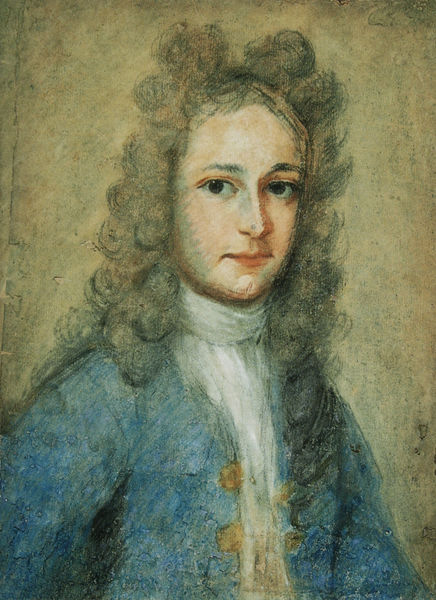
Titel: Colonel Samuel Prioleau
Künstler: Henrietta Deering Johnston
Standort: Winston-Salem (North Carolina)
Institution: Museum of Early Southern Decorative Arts
Schlagwörter: blau, dunkel, gemälde, körper, mann, schatten, weiß, gelb, ocker, sitzen, braun, brust, frankreich, grau, haar, hell, kleider, kreide, licht, mund, nase, pastell, raum, schwarz, skizze, stirn, stuhl, stühle, zeichnung, zimmer, blick, rot, schal, tuch, beige, hemd, jacke, jung, wand, arm, arme, augen, barock, falten, gesicht, kleidung, kragen, lang, mensch, spitze, bildnis, blicken, hals, innenraum, portrait, porträt, schauen, öl, bach, pastos, auge, gold, haare, halbfigur, mantel, stoff, stoffe, spitzen, musiker, augenbrauen, frontal, kinn, knopf, lippen, locke, locken, renaissance, rokoko, rouge, schminke, schulter, schultern, seide, kreis, rund, perücke, wangen, mauer, romantik, könig, frack, duktus, falte, büste, halstuch, pupillen, junge, rüsche, rüschen, wange, ölfarbe, ölfarben, augenbraue, knöpfe, oberkörper, hoch, wände, knabe, linie, hocken, schraffur, komponist, künstler, portait, hohe stirn, beethoven, rosig, fürst, farbauftrag, pupille, jüngling, eiß, mauern, prinz, anzu, binde, seidentuch, klassik, schraffierung, atellier, nasenflügel, taub, perrücke, maur, ken, pastel, mozart, kizze, trist, lipen, augenbraunen, goldknöpfe, attellier, allonge, blauw, höfling, ahls, haydn, jackef, höfkliung, johann sebastian bach